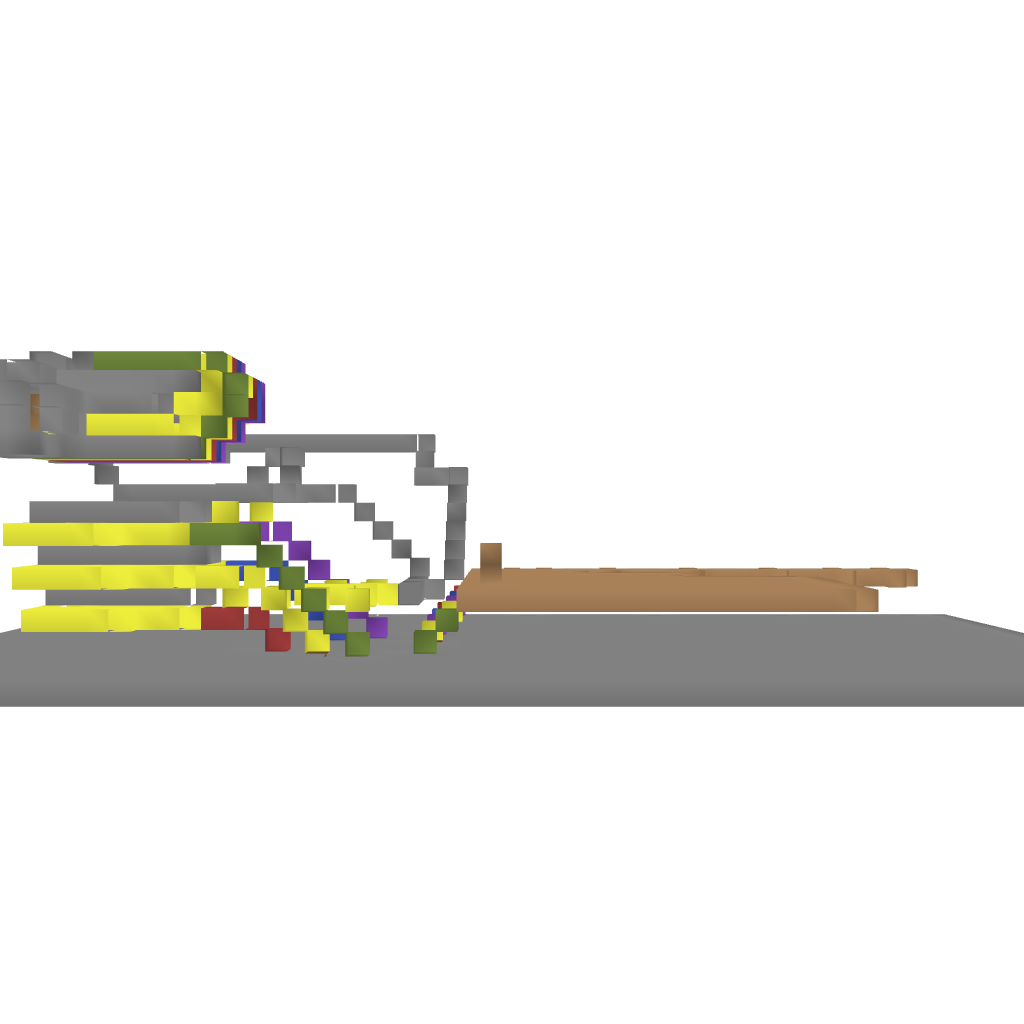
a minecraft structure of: RainbowRun-Longjacob1 bad low quality